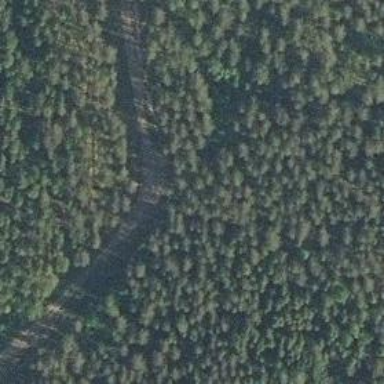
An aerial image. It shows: Track road.